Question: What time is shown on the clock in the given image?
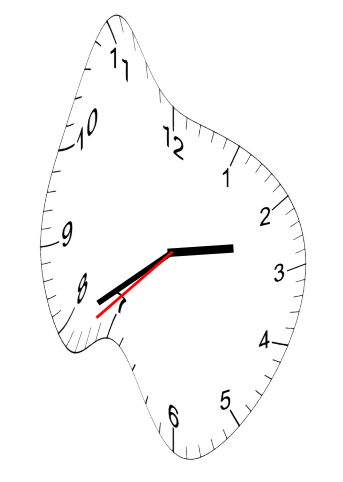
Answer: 02:39:38